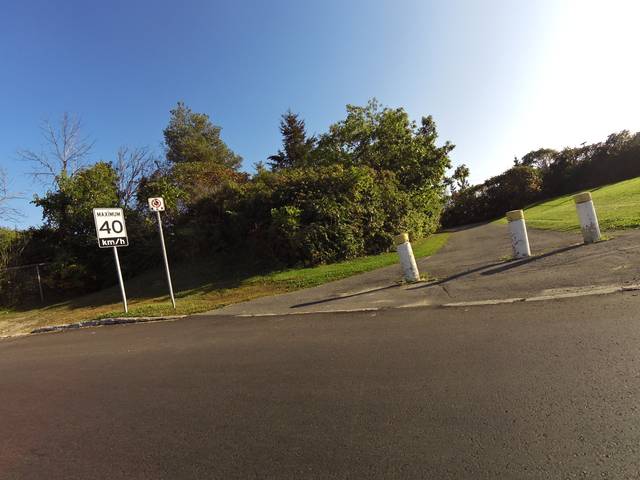
Region: Canada
Coordinates: 45.395, -75.669